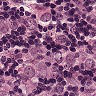
Metastatic tissue present: yes